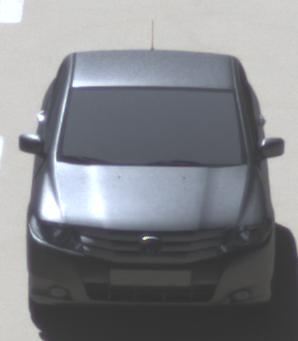
Make: Honda
Model: City
Detailed model: Gen. 6
Model produced from: 2008
Model produced until: 2013
Doors: 4
Color: gray
Road condition: dry road
Daytime: morning or afternoon
Contrast: high contrast